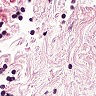
Metastatic tissue present: no